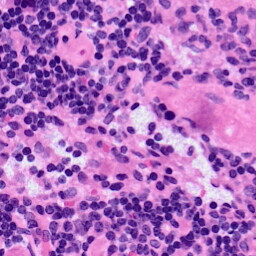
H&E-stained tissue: LymphNode